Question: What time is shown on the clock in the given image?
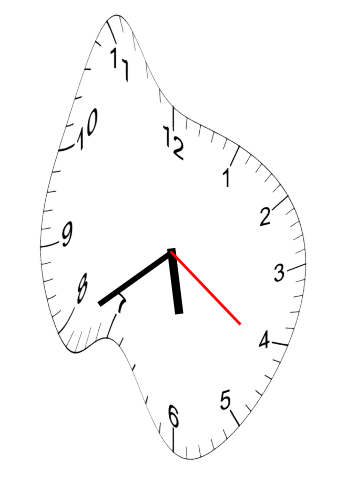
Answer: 05:39:21